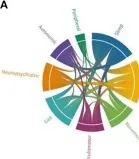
Connections between different symptom groups in anti-IgLON5 disease. Each symptom group is represented by a fragment of the outer circular layout. Arcs represent connection and flow between groups. Fragments and arch sizes are equal to percentage of overall symptoms/flow between symptom groups. (A) Shows the combination of all symptoms. Majority of cases experienced sleep disorder and bulbar symptoms, but almost all patients have three symptoms or more.
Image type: radiology (mri)